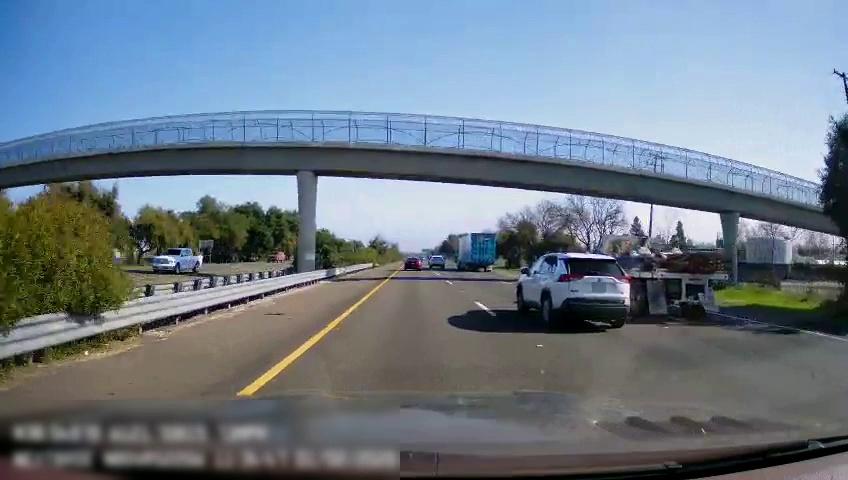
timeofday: Day
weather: Sunny
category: Drivable Space
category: Vehicles | SUV
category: Drivable Space
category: Vehicles | Truck
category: Vehicles | Truck
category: Vehicles | Car
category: Vehicles | SUV
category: Vehicles | Truck
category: Vehicles | Truck
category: Lanes | Current Lane
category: Lanes | Current Lane
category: Lanes | Alternate Lane
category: Lanes | Alternate Lane